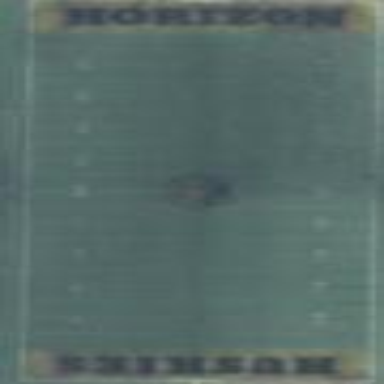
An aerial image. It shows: Football pitch for leisure sports.